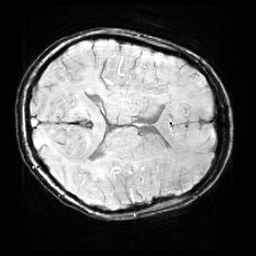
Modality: SWI
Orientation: axial
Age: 11
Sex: male
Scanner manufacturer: siemens
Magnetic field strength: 3 T
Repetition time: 0.027 s
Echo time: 0.02 s